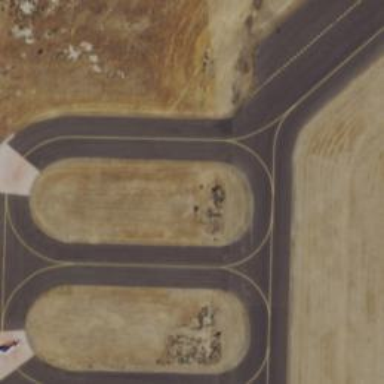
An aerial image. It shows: View of taxiway at the airport.